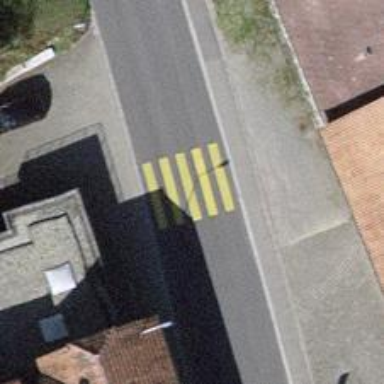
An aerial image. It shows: Marked crossing on the road.